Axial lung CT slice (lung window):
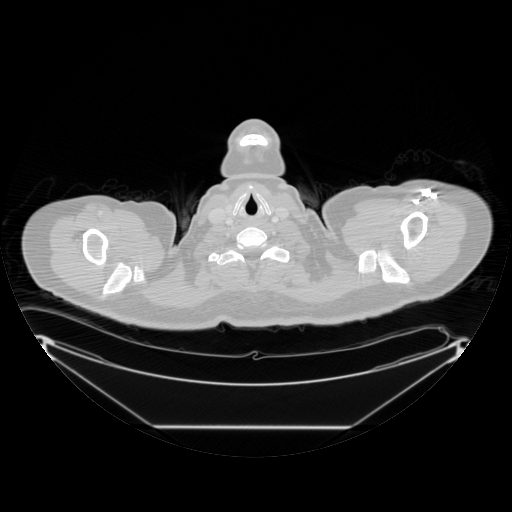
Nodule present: no